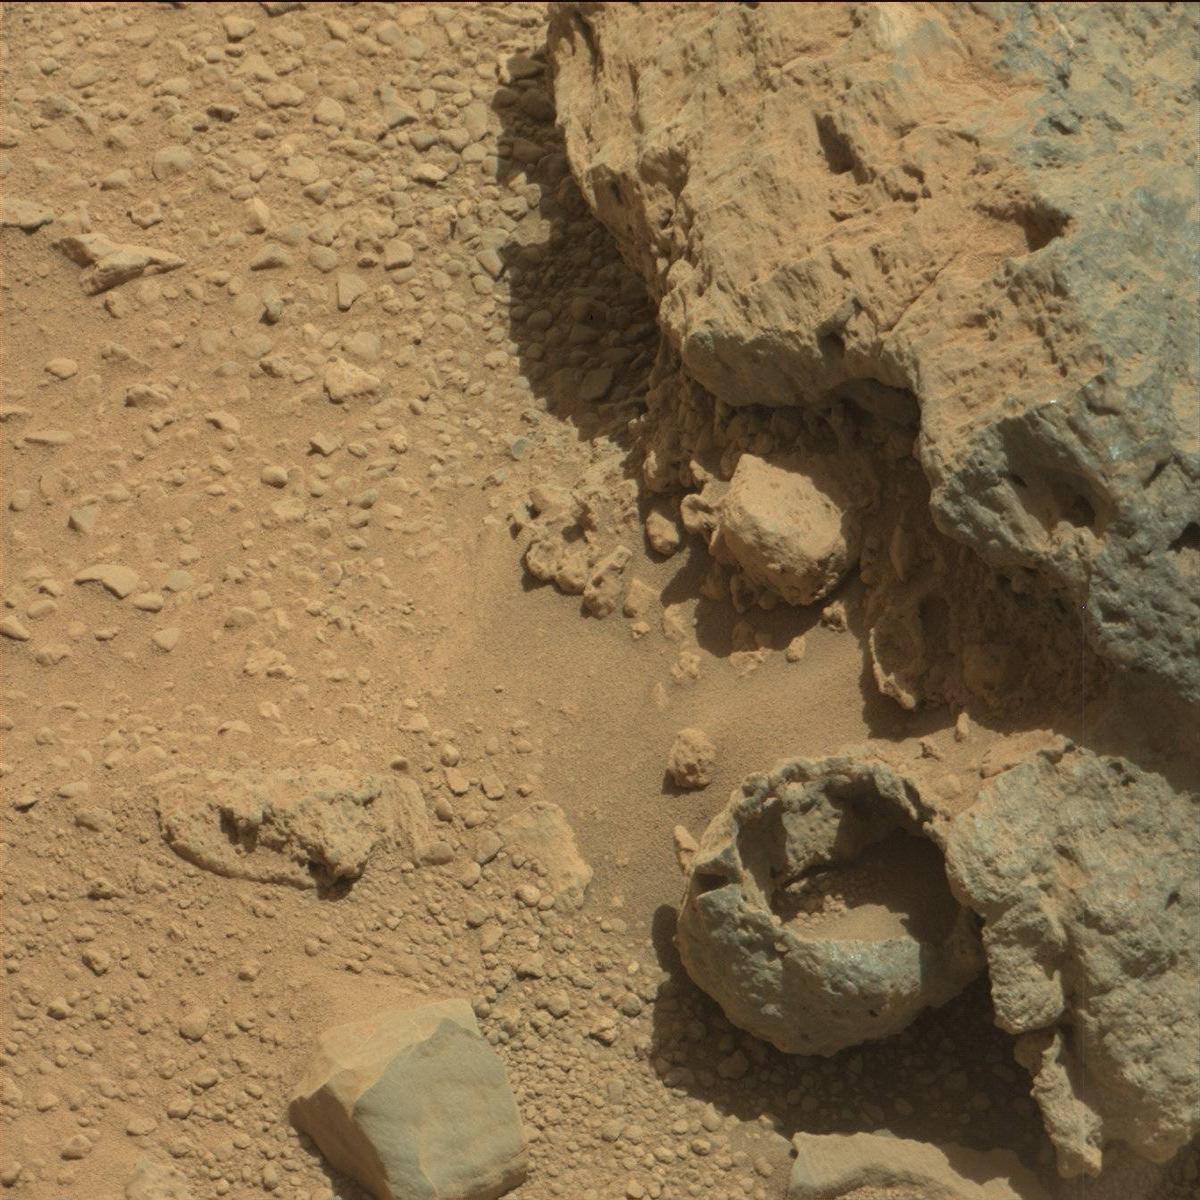
Terrain classes present: Bedrock, Rock, Sand / Soil